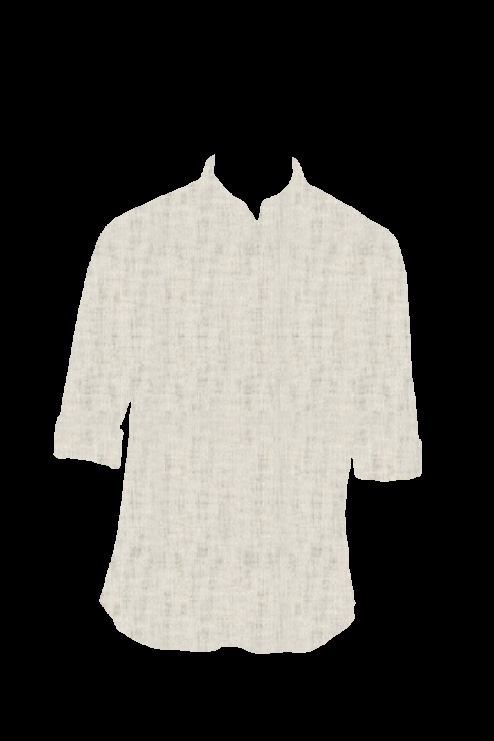
cream linen tee